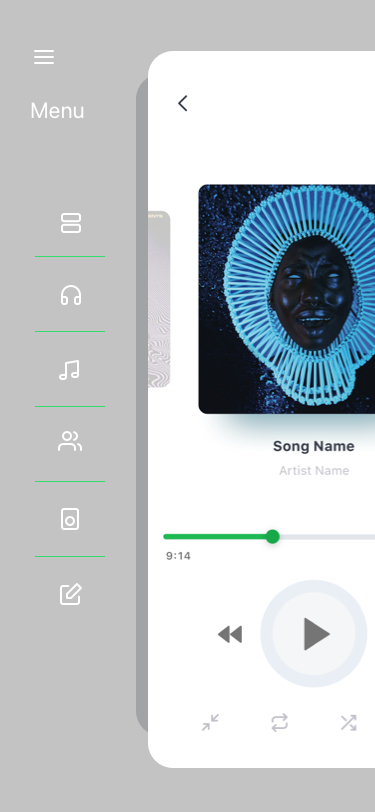
Text in this UI design:
Menu